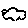
Label: cloud